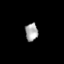
Tissue: prostate
Cell type: Epithelial cells
Senescence score: 0.3299
Nuclear area (px): 220
Mean DAPI intensity: 167.982